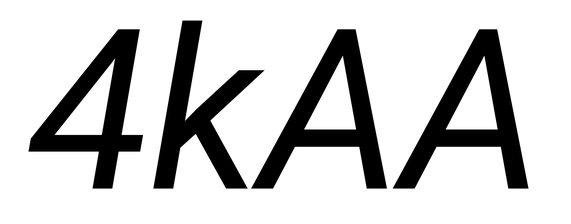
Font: Roboto-Italic_Italic